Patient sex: F
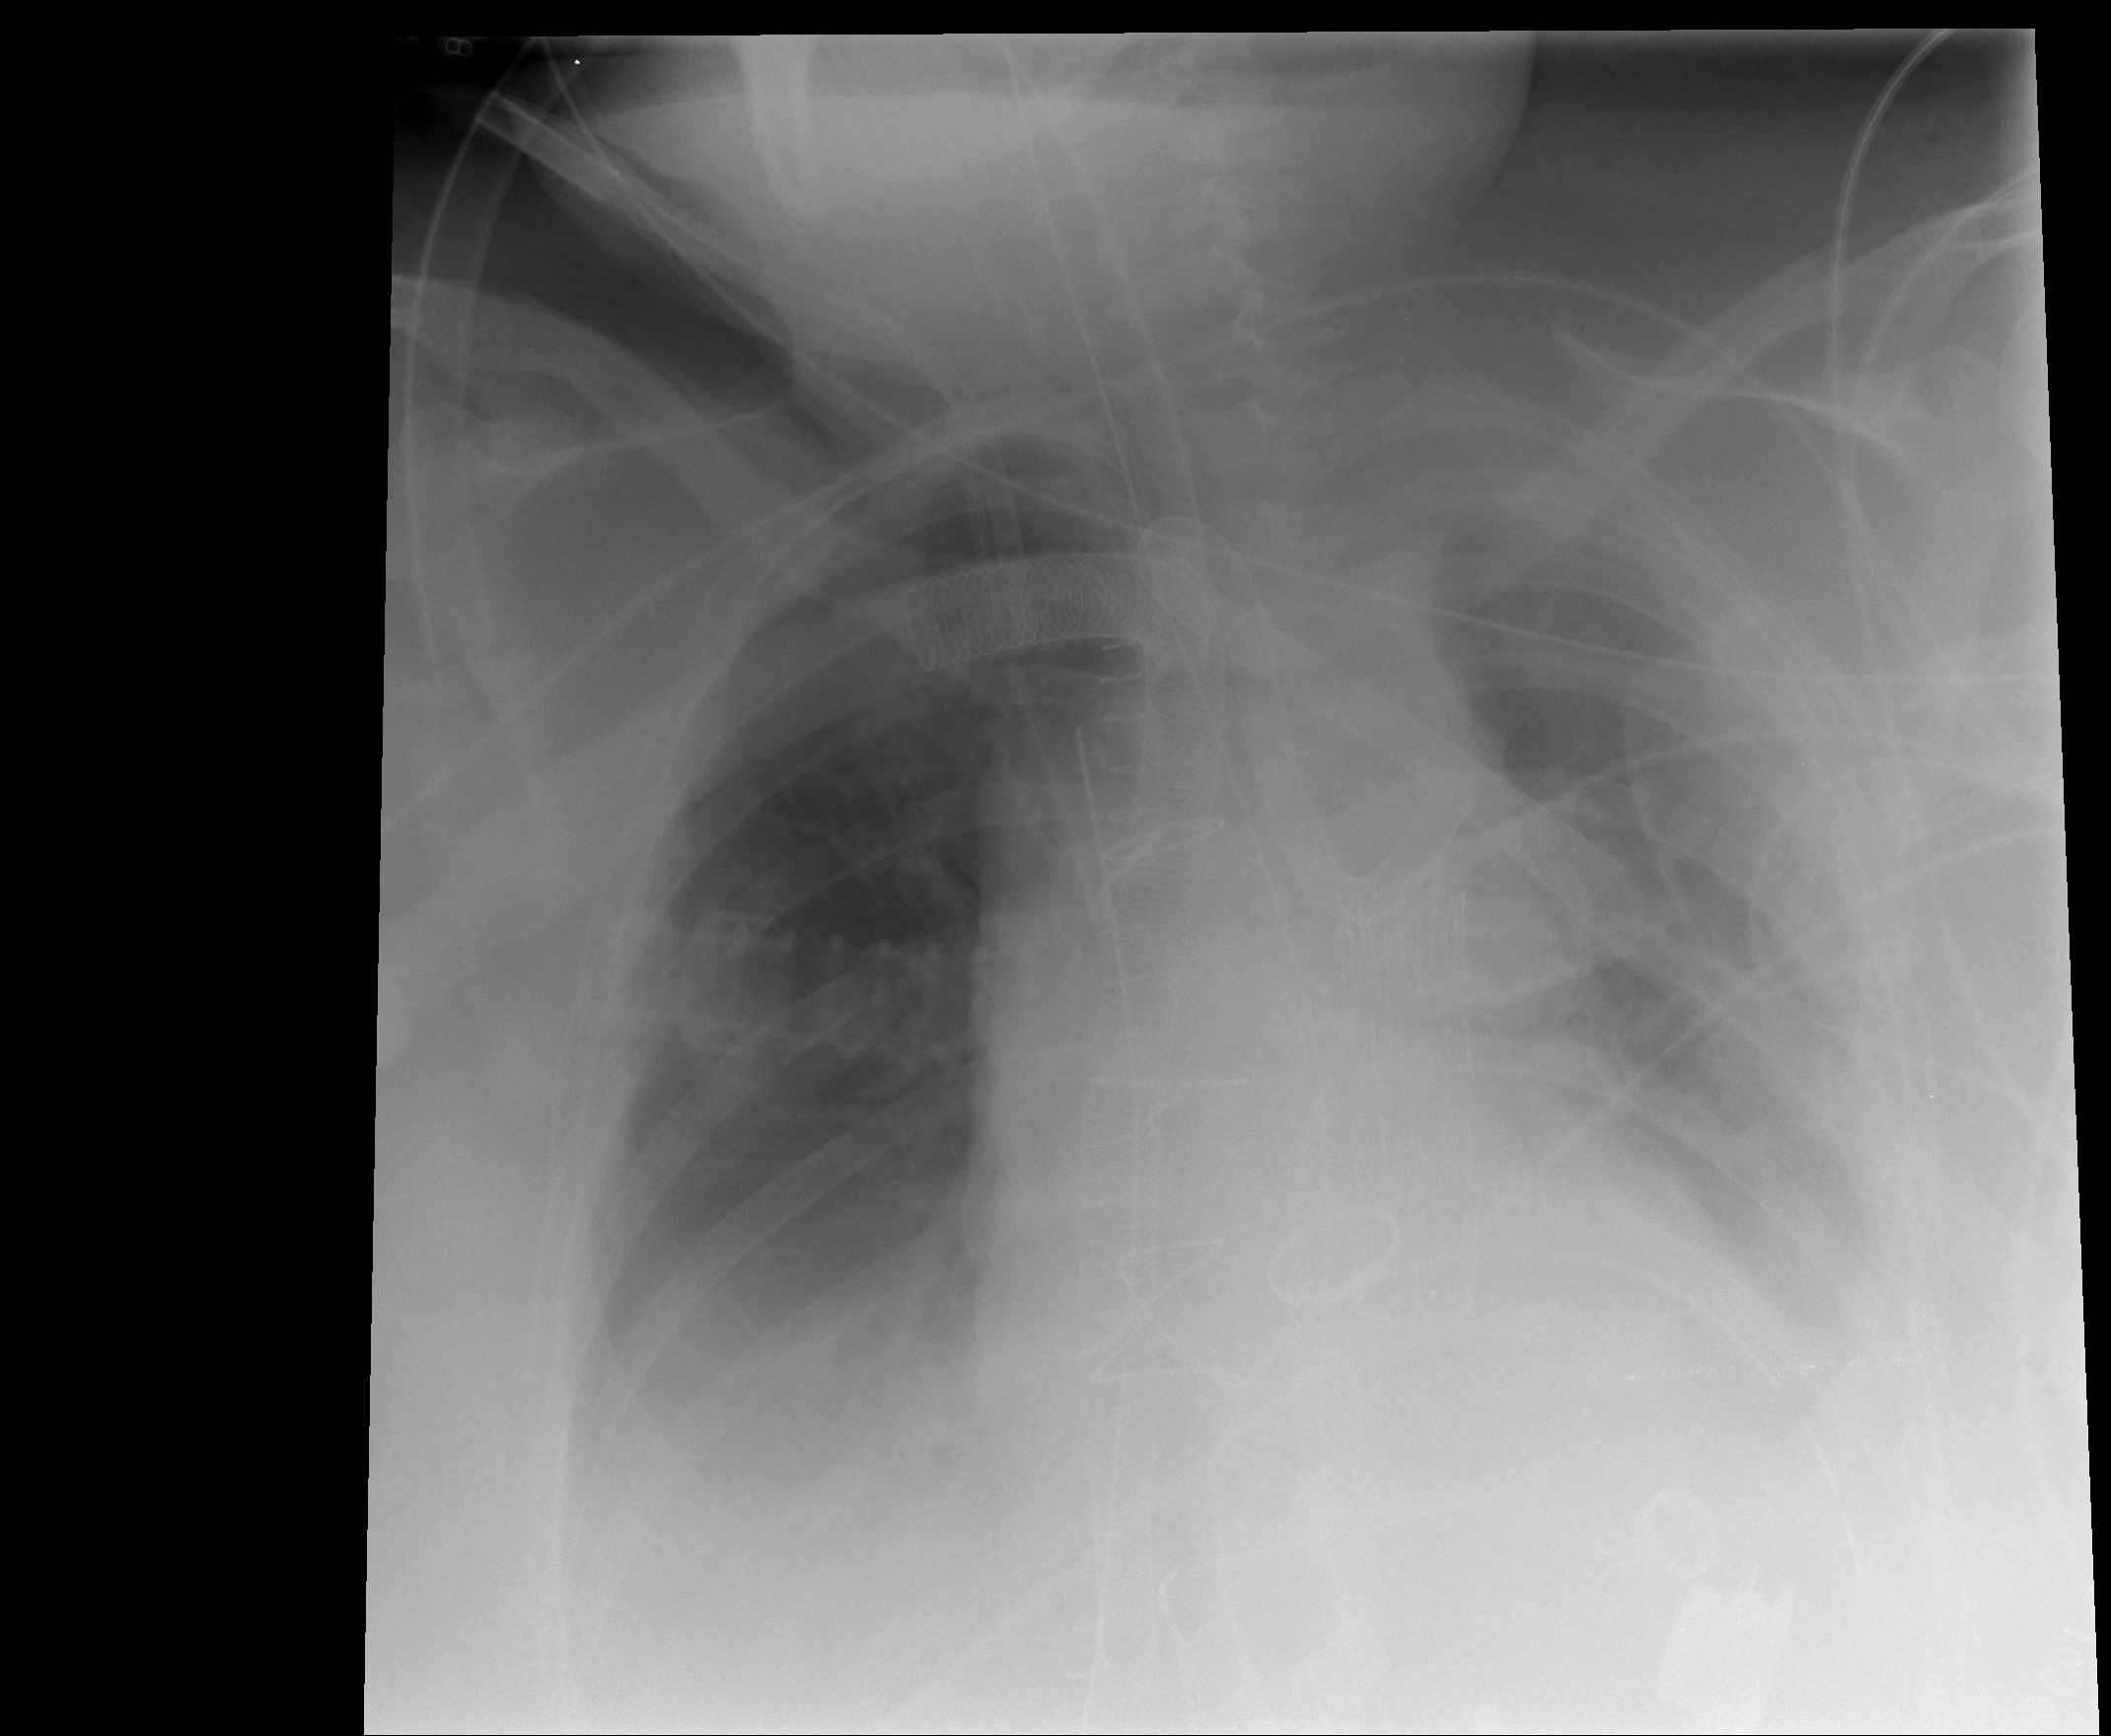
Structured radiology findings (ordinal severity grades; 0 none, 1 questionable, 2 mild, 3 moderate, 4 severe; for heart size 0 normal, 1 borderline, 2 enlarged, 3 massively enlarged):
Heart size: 1
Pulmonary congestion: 0
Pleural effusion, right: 2
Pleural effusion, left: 3
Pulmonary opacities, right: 0
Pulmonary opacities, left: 0
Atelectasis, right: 2
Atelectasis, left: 3